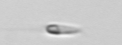
Label: flagellate_morphotype3